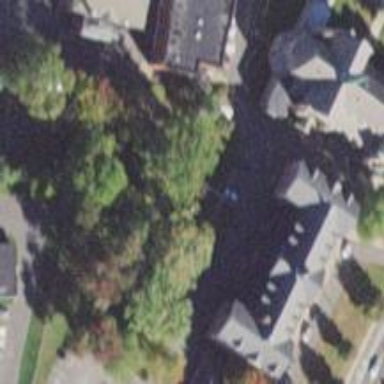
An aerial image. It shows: Historic building.